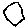
Label: hexagon